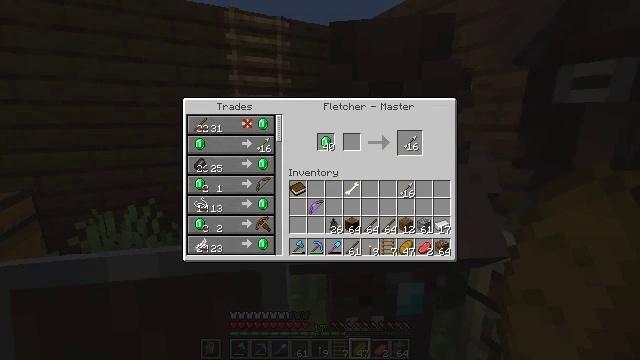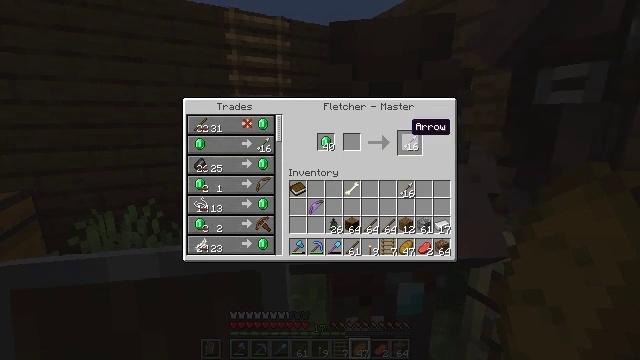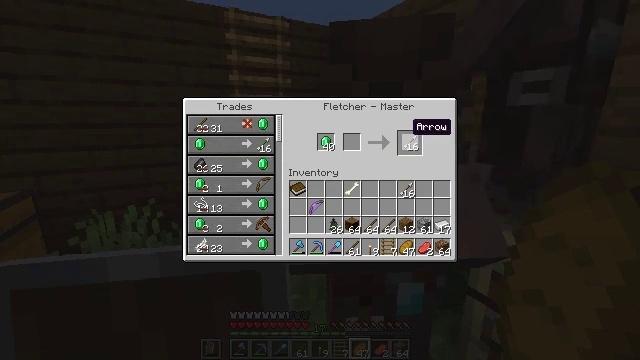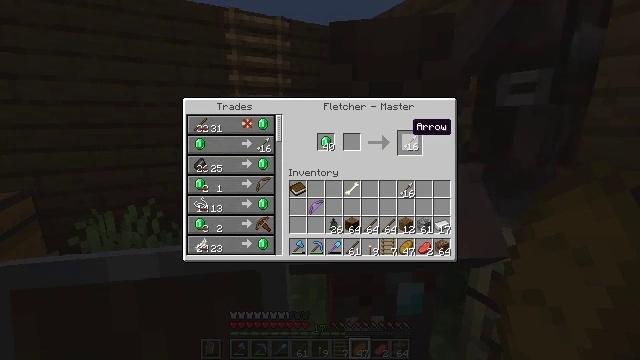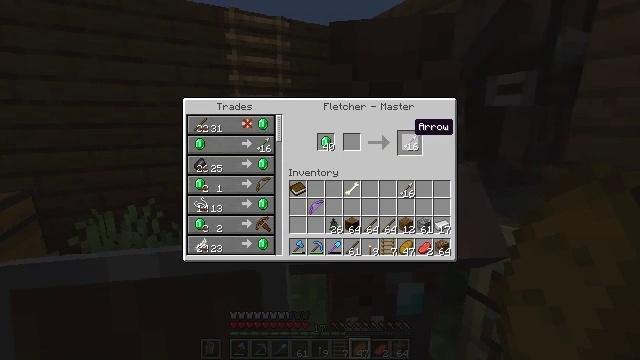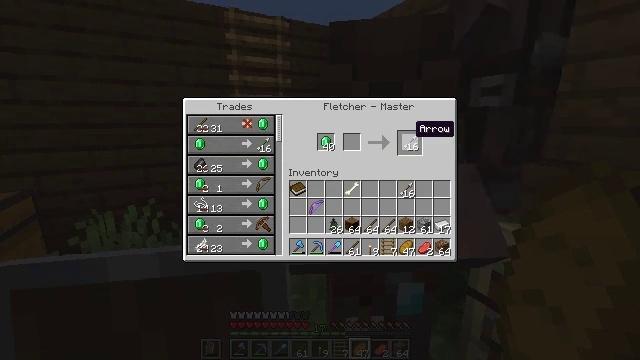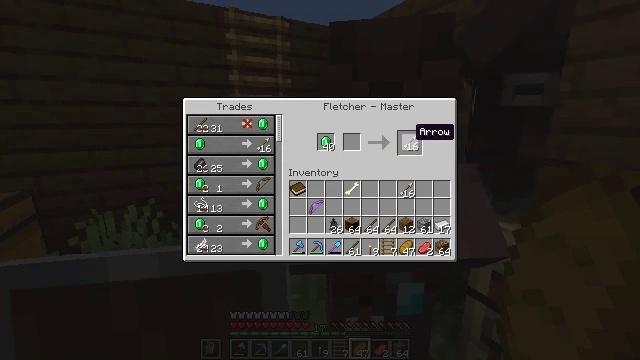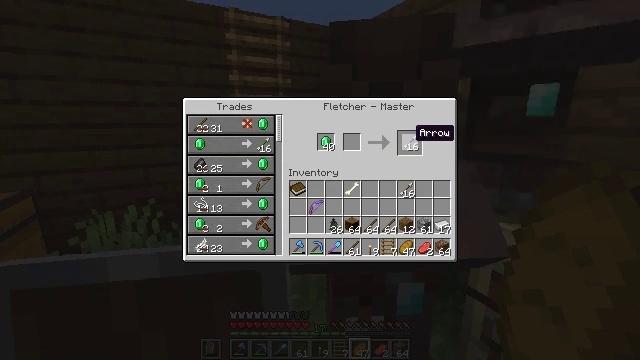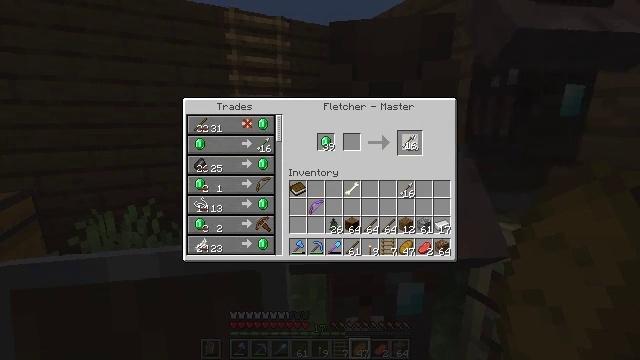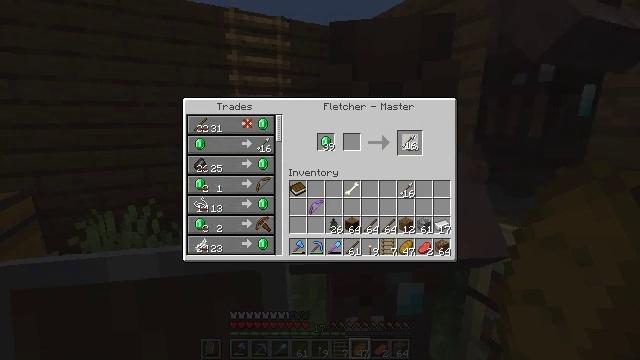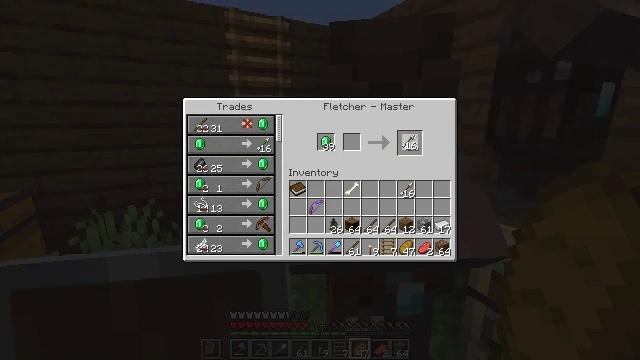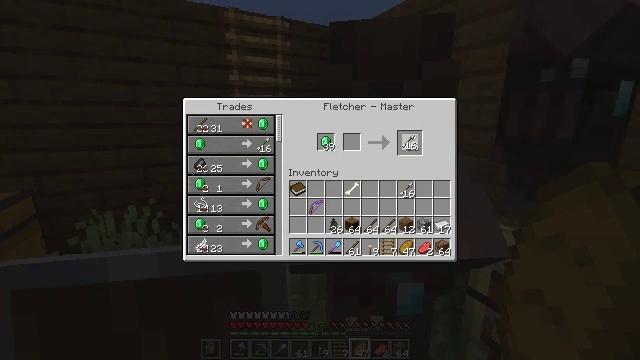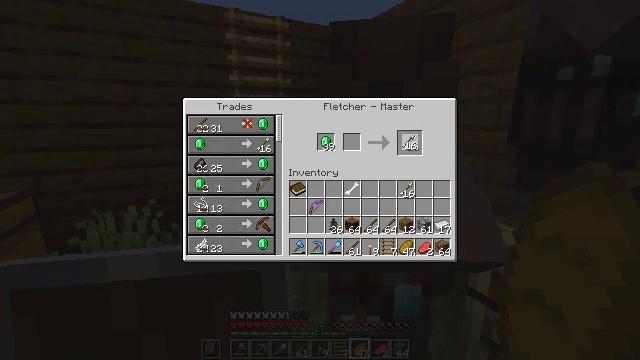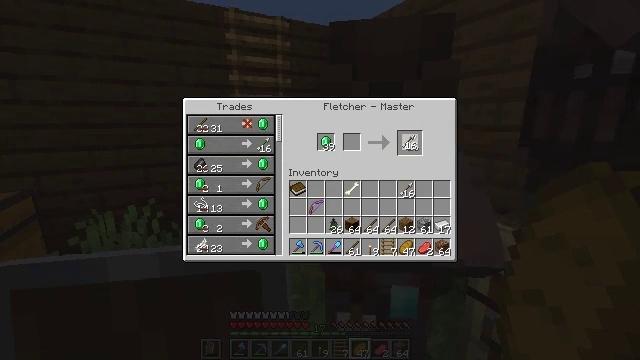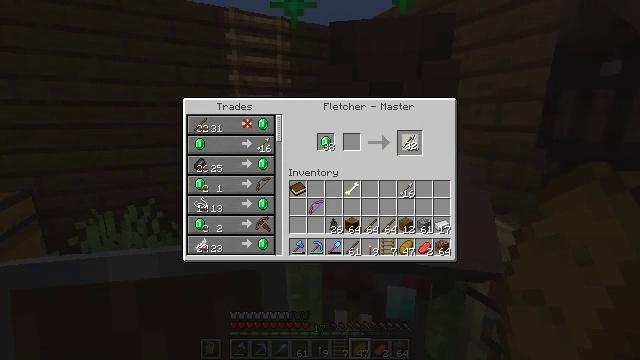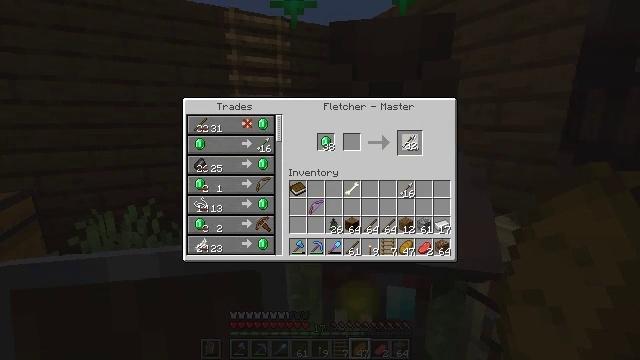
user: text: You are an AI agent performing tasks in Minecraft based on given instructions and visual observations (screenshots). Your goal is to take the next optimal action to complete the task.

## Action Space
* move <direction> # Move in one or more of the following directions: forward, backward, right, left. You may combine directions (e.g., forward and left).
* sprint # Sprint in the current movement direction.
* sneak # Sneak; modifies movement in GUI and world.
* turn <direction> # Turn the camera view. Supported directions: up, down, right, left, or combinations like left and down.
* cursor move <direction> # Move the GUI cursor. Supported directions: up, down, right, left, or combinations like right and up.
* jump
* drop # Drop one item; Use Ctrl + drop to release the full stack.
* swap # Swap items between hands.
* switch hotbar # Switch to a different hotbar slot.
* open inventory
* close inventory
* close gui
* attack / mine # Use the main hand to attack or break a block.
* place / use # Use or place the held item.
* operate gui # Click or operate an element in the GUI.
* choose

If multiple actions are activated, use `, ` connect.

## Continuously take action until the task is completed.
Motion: motion action
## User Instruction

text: Use flint, sticks, and feathers to craft arrows.
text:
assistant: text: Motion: cursor move right
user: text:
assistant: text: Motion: no_op
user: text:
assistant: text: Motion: no_op
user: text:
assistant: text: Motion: no_op
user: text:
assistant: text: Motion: no_op
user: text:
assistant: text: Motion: no_op
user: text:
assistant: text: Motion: no_op
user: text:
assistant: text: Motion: operate gui
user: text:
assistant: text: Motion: operate gui
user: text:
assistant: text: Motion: no_op
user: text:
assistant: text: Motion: no_op
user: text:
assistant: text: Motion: operate gui
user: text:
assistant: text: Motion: operate gui
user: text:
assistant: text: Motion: no_op
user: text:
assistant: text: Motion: no_op
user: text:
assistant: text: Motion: operate gui
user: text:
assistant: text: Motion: operate gui
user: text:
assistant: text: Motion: operate gui
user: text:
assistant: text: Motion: no_op
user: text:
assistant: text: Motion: no_op
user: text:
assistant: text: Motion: no_op
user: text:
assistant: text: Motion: no_op
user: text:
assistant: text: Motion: cursor move down
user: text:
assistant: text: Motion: no_op